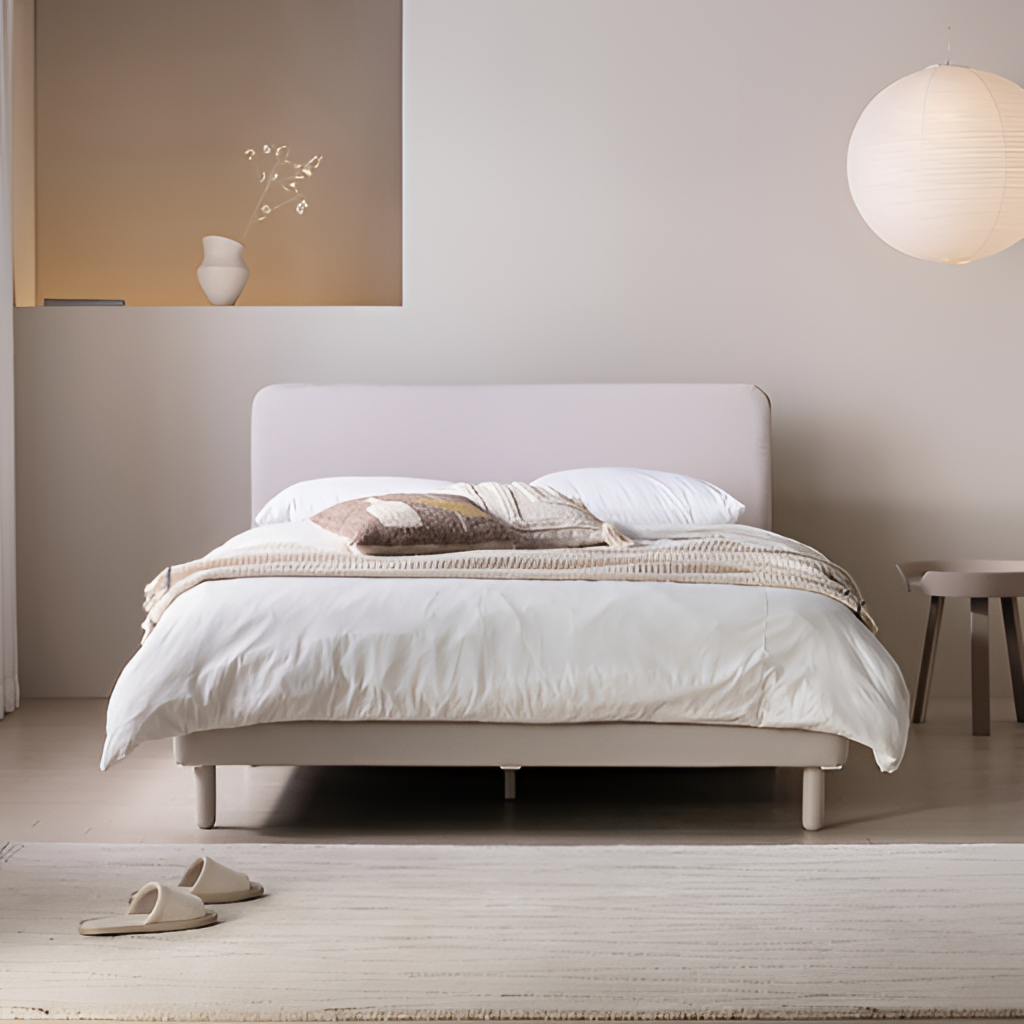
bedroom, beige fabric bed, beige paint wallpaper, with solid pattern, minimalist, beige wood flooring